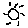
Label: sun